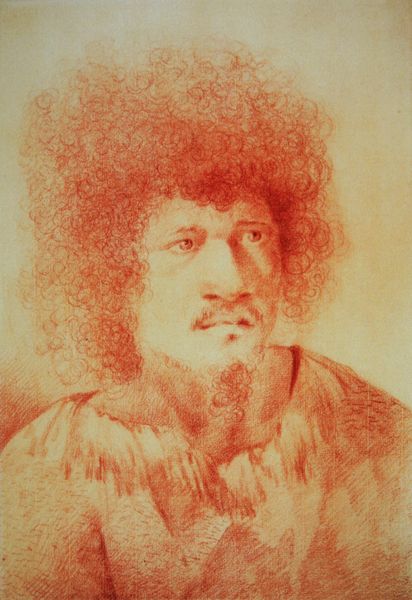
Titel: Otoo [Tu] König von Otaheite [Tahiti]
Künstler: William Hodges
Standort: Canberra (Australien)
Institution: National Gallery of Australia
Schlagwörter: gemälde, mann, schatten, weiß, gelb, frisur, haar, kreide, licht, mund, nase, orange, profil, skizze, stirn, zeichnung, blick, rot, alt, bart, hemd, schnurrbart, augen, kragen, rembrandt, spitze, bildnis, hals, portrait, porträt, gewand, haare, mantel, strick, brustbild, lippen, locken, schräg, schultern, fell, studie, grafik, graphik, monochrom, sepia, ernst, grübchen, streng, büste, grimmig, melancholie, kinnbart, oberkörper, schnauzbart, schnauzer, ziegenbart, exotisch, lumpen, asien, schraffur, schraffuren, lockig, selbstbildnis, wirr, entwurf, krause, spitzbart, mittel, junger mann, kraus, kraushaar, schaten, dürer, oberlippenbart, rötel, schreck, gnom, lockiges haar, poncho, afro, eingeborener, wilder, mund nase, afrolook, kraushaare, pumuckel, breite nase, krausse, bob marley